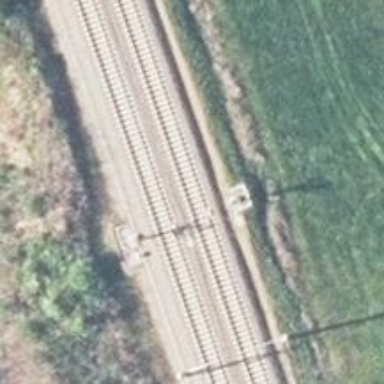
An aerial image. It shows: Railway signal with block marker train protection type.